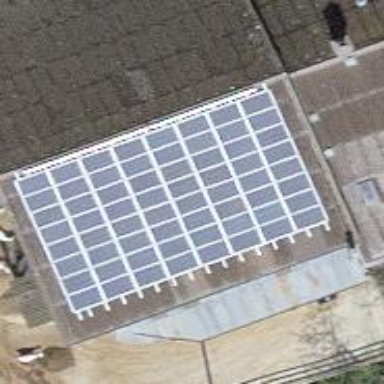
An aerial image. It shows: Solar power generator using photovoltaic method with solar photovoltaic panel types.